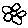
Label: flower